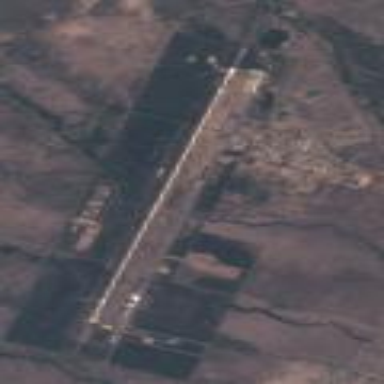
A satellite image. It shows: Military airfield located within larger aerodrome area.